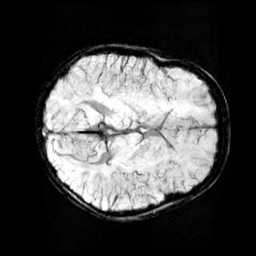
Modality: minIP
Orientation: axial
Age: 10
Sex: female
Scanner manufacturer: siemens
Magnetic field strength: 3 T
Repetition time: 0.027 s
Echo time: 0.02 s